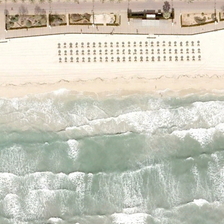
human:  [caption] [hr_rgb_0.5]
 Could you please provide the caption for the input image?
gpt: yellow beach is between a road and a piece of green ocean with many white waves .

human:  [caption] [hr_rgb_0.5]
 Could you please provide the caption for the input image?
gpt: yellow beach is between a road and a piece of green ocean with many white waves .

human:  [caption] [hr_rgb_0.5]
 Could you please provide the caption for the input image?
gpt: yellow beach is between a road and a piece of green ocean with many white waves .

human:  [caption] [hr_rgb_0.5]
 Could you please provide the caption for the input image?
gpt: yellow beach is between a road and a piece of green ocean with many white waves .

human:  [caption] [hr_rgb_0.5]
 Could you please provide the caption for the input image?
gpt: yellow beach is between a road and a piece of green ocean with many white waves .